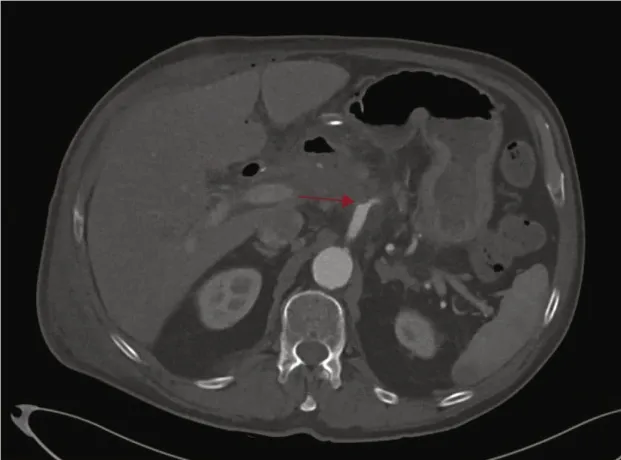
Five days post open repair by ligating the inflow and outflow artery of the hepatic artery aneurysm. Red arrow: common hepatic artery origin ligated.
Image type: radiology (ct)